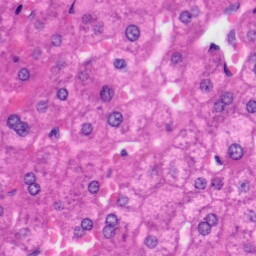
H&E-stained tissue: Liver